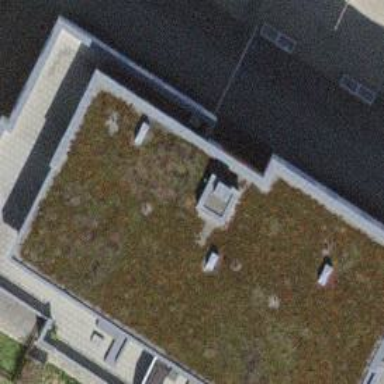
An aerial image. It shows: House with flat roof.